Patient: sex F, age 26
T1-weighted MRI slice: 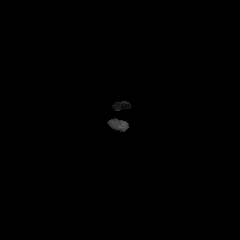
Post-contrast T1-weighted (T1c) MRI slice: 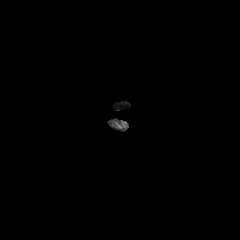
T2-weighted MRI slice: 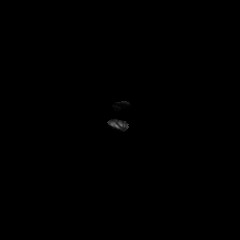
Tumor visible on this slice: no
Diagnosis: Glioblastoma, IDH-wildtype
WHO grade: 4